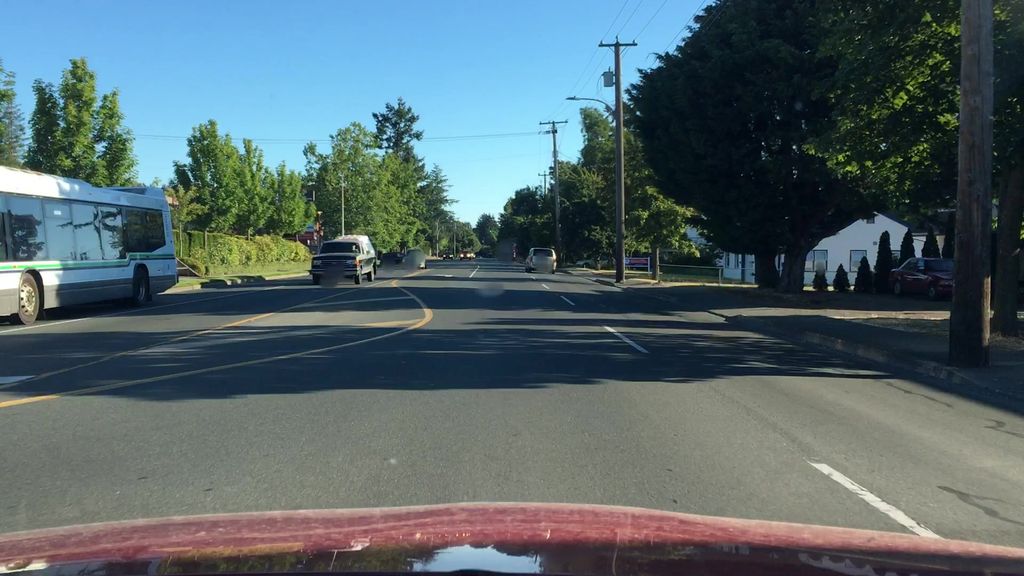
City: victoria